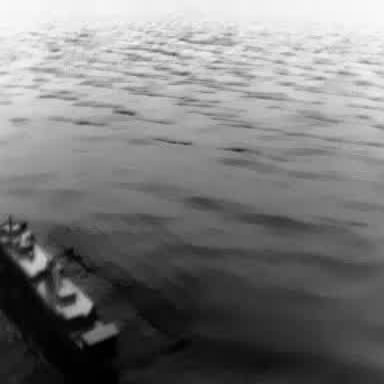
There is a container_ship in the infrared image.